Interaction volume radius: 10 \u00c5
Interaction volume height: 20 \u00c5
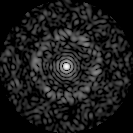
Disorder parameter: 0.8396